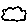
Label: cloud